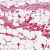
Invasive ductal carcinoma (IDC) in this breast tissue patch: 0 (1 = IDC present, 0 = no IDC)